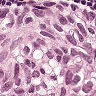
Metastatic tissue present: yes